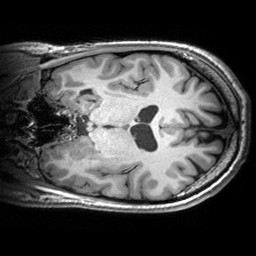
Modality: T1w
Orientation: coronal
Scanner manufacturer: siemens
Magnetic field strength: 3 T
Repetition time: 2.53 s
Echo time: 0.00299 s